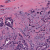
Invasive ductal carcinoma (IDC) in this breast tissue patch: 0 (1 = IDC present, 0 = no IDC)